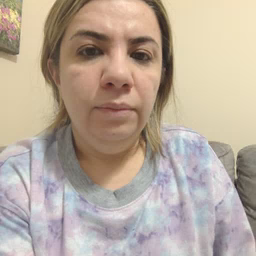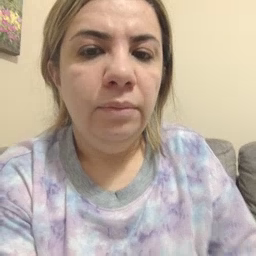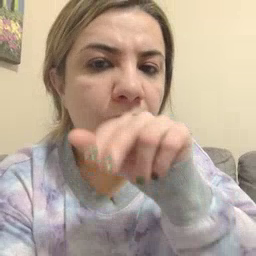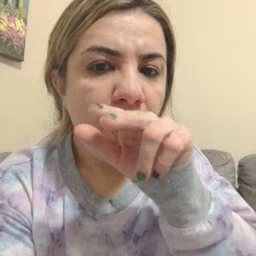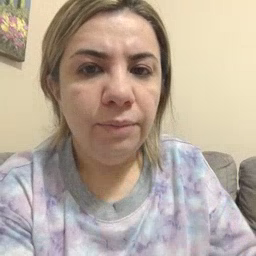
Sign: tongue